Question: There is a great instruction for retrieving iPhone UDID on Safari.
<URL>
I read this article carefully and follow it.
here is my script.
'''
<?xml version="1.0" encoding="UTF-8"?>
<!DOCTYPE plist PUBLIC "-//Apple//DTD PLIST 1.0//EN" "http://www.apple.com/DTDs/PropertyList-1.0.dtd">
<plist version="1.0">
<dict>
<key>PayloadContent</key>
<dict>
<key>URL</key>
<string>http://appfree.com/user/retrieve.php</string>
<key>DeviceAttributes</key>
<array>
<string>UDID</string>
<string>IMEI</string>
<string>ICCID</string>
<string>VERSION</string>
<string>PRODUCT</string>
</array>
</dict>
<key>PayloadOrganization</key>
<string>AppFree, Inc.</string>
<key>PayloadDisplayName</key>
<string>AppFree</string>
<key>PayloadVersion</key>
<integer>1</integer>
<key>PayloadUUID</key>
<string>9CF421B3-9853-4454-BC8A-982CBD3C907C</string>
<key>PayloadIdentifier</key>
<string>kr.co.gpon.profile-service</string>
<key>PayloadDescription</key>
<string>This temporary profile will be used to find and display your current device's UDID.</string>
<key>PayloadType</key>
<string>Profile Service</string>
</dict>
</plist>
'''
However, it still shows when the user tries to install the profile.
PS. Is there a alternative manual to work this issue?
==========================================================================
# UPDATE
I successfully get data from my iPhone through this code.
'''
$data = file_get_contents('php://input');
$plistBegin = '<?xml version="1.0"';
$plistEnd = '</plist>';
$pos1 = strpos($data, $plistBegin);
$pos2 = strpos($data, $plistEnd);
$data2 = substr ($data,$pos1,$pos2-$pos1);
$xml = xml_parser_create();
xml_parse_into_struct($xml, $data2, $vs);
xml_parser_free($xml);
$UDID = "";
$CHALLENGE = "";
$DEVICE_NAME = "";
$DEVICE_PRODUCT = "";
$DEVICE_VERSION = "";
$iterator = 0;
$arrayCleaned = array();
foreach($vs as $v){
if($v['level'] == 3 && $v['type'] == 'complete'){
$arrayCleaned[]= $v;
}
$iterator++;
}
$data = "";
$iterator = 0;
foreach($arrayCleaned as $elem){
$data .= "
==".$elem['tag']." -> ".$elem['value']."<br/>";
switch ($elem['value']) {
case "CHALLENGE":
$CHALLENGE = $arrayCleaned[$iterator+1]['value'];
break;
case "DEVICE_NAME":
$DEVICE_NAME = $arrayCleaned[$iterator+1]['value'];
break;
case "PRODUCT":
$DEVICE_PRODUCT = $arrayCleaned[$iterator+1]['value'];
break;
case "UDID":
$UDID = $arrayCleaned[$iterator+1]['value'];
break;
case "VERSION":
$DEVICE_VERSION = $arrayCleaned[$iterator+1]['value'];
break;
}
$iterator++;
}
$params = "UDID=".$UDID."&CHALLENGE=".$CHALLENGE."&DEVICE_NAME=".$DEVICE_NAME."&DEVICE_PR ODUCT=".$DEVICE_PRODUCT."&DEVICE_VERSION=".$DEVICE_VERSION;
// enrollment is a directory
header('Location: http://mywebsite.com/enrollment?'.$params);
'''
However, I faced with new obstacle.
========================================================================
I read this article and follow what he has done.
<URL>
========================================================================

The data was sent to my server, but it stills shows the message "Invalid Profile".
It doesn't redirect to mobile website.
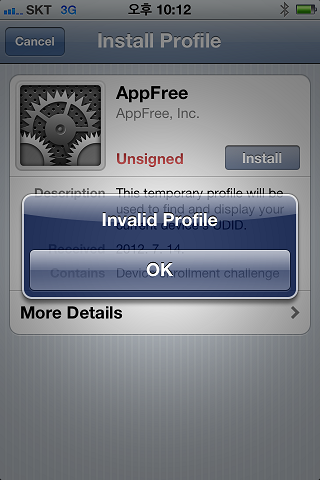
Answer: Did you try to add the
'''
header("Location: http://www.mysite.com/Results?data=".rawurlencode($data));
'''
at the end of your code?
---
'''
openssl smime -sign -signer your-cert.pem -inkey your-priv-key.pem -certfile TheCertChain.pem -nodetach -outform der -in ConfigProfile.mobileconfig -out ConfigProfile_signed.mobileconfig
'''
The files you'll need are:
your-cert.pem - this is the certificate you've been issued
your-priv-key.pem - this is your private key
TheCertChain.pem - this is the certificate chain (optional, in some cases)
ConfigProfile.mobileconfig - This is the unsigned copy of your configuration profile
more detailed <URL>